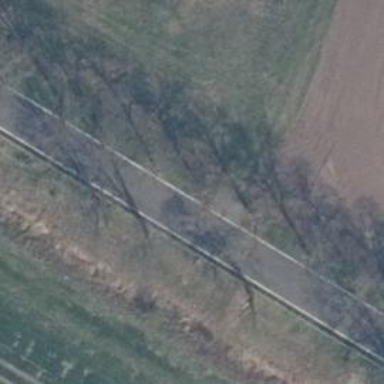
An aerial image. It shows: Row of broadleaved trees.